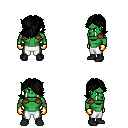
a pixel art fantasy rpg character, male body template, orc, green skin, leather shoulder armor, white pants, black swoop hairstyle, gold gloves, black shoes, four views (front, back, left, right), 2x2 character sprite sheet, small pixel art, hard edges, no anti-aliasing